Interaction volume radius: 10 \u00c5
Interaction volume height: 10 \u00c5
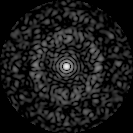
Disorder parameter: 0.8426